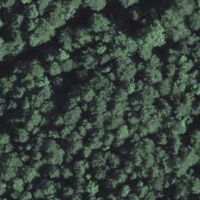
EUNIS habitat code: 41
Species observed at this site:
Petasites albus